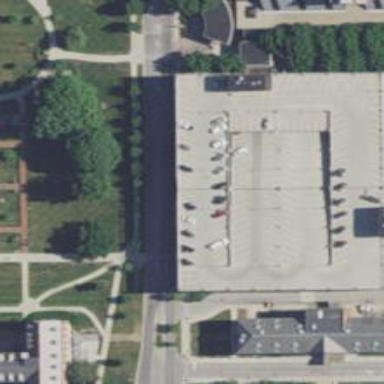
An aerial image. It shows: Parking building.